Question: What I need to do is to create a function that will take the lines you are drawing with your mouse on HTML5 canvas and sort of mirror them X times around the circle. What I have come up with is the function bellow. It works almost fine. It does everything I need. Except it rotates in the opposite direction than the mouse.
'''
void mirroring(x1,y1,x2,y2){
var mirrorNumber = 6;
for(var i = 1; i < mirrorNumber;i++){
var distance1 = dist(x1,y1,window.innerWidth/2, window.innerHeight/2);
var distance2 = dist(x2,y2,window.innerWidth/2, window.innerHeight/2);
var deltaY1 = y1-window.innerHeight/2;
var deltaX1 = x1-window.innerWidth/2;
var deltaY2 = y2-window.innerHeight/2;
var deltaX2 = x2-window.innerWidth/2;
var angle1 = atan2(deltaY1, deltaX1);
var angle2 = atan2(deltaY2, deltaX2);
var newX1 = window.innerWidth/2 + distance1 * sin(angle1-(TWO_PI/mirrorNumber)*i);
var newY1 = window.innerHeight/2 + distance1 * cos(angle1-(TWO_PI/mirrorNumber)*i);
var newX2 = window.innerWidth/2 + distance2 * sin(angle2-(TWO_PI/mirrorNumber)*i);
var newY2 = window.innerHeight/2 + distance2 * cos(angle2-(TWO_PI/mirrorNumber)*i);
line(newX1, newY1, newX2, newY2);
}
};
'''
this is what it produces:

I guess that it needs just a slight change but I can't figure it out. If something isn't clear, just ask me any question.
Thanks.
EDIT:
the final code that works how it is supposed to.
void mirroring(x1,y1,x2,y2){
'''
var mirrorNumber = 6;
var deltaAngle = TWO_PI / mirrorNumber;
var centerX = window.innerWidth / 2;
var centerY = window.innerHeight / 2;
var distance1 = dist(x1,y1,centerX, centerY);
var distance2 = dist(x2,y2,centerX, centerY);
var deltaY1 = y1-centerY;
var deltaX1 = x1-centerX;
var deltaY2 = y2-centerY;
var deltaX2 = x2-centerX;
var angle1 = atan2(deltaY1, deltaX1);
var angle2 = atan2(deltaY2, deltaX2);
for(var i = 1; i < mirrorNumber;i++){
// note use of '+' instead of '-' in calls to sin() and cos()
var newX1 = window.innerWidth /2 - distance1 * sin(angle1-(TWO_PI/mirrorNumber)*i);
var newY1 = window.innerHeight/2 + distance1 * cos(angle1-(TWO_PI/mirrorNumber)*i);
var newX2 = window.innerWidth /2 - distance2 * sin(angle2-(TWO_PI/mirrorNumber)*i);
var newY2 = window.innerHeight/2 + distance2 * cos(angle2-(TWO_PI/mirrorNumber)*i);
line(newX1, newY1, newX2, newY2);
}
'''
};
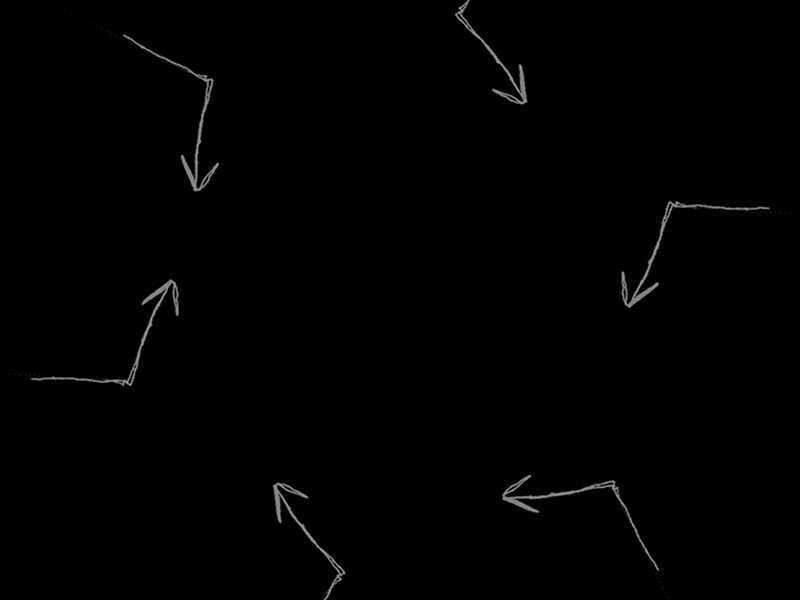
Answer: The answer might already be posted. But, in my experience in using this trig formula, I had to subtract the from the x-coordinate and add to the y-coordinate. Since the y axis goes down instead of up. Without looking into your code too much I would suggest:
'''
var newX1 = window.innerWidth /2 - distance1 * sin(angle1-(TWO_PI/mirrorNumber)*i);
var newY1 = window.innerHeight/2 + distance1 * cos(angle1-(TWO_PI/mirrorNumber)*i);
'''
and the same for newX2. I did not look into the 'angle1-(TWO_PI/mirrorNumber)*i' part of your code. But changing the direction of one of the coordinates for your circle drawing (x) would keep it
> from going in the opposite direction than the mouse